Contrast-enhanced CT slice 58 of 103
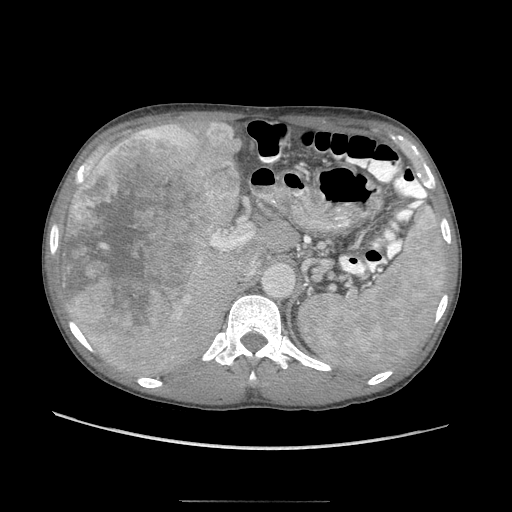
Segmented voxel counts for this case:
Liver: 1213955 voxels
Tumor mass: 1306542 voxels
Portal vein: 3584 voxels
Abdominal aorta: 20446 voxels